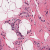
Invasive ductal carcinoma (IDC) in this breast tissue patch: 0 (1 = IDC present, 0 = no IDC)